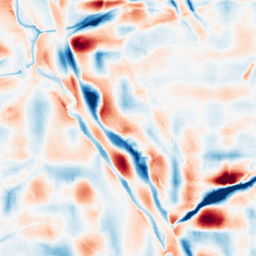
Category: wavelet
Decomposition family: wavelet_dwt
Decomposition parameters: wavelet: sym4
level: 5
Upsampling method: quintic
Upsampling parameters: scale: 4
Upsampling scale: 4